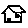
Label: house